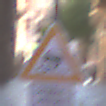
Verkehrszeichen: SchleuderOderRutschgefahr
Zusatzzeichen unten: HinweiseAufGefahrenDurchVerbaleAngabe3
Umgebung: Outdoor, Urban
Tageszeit: MorningAfternoon
Wetter: PartlyCloudy
Licht: Natural
Jahreszeit: NotSpecified
Kontrast: MediumContrast